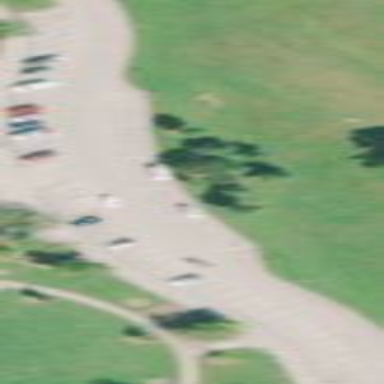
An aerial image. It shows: Parking area with surface.